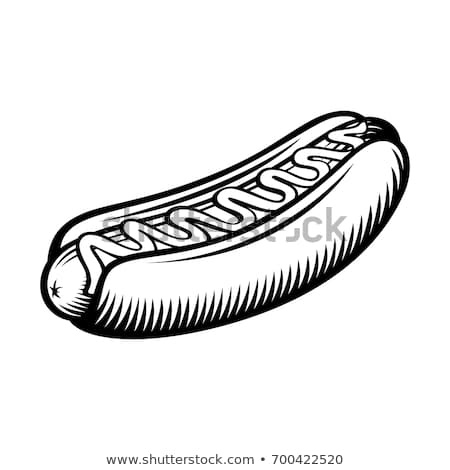
Label: hotdog, hot dog, red hot